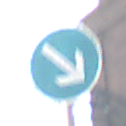
Verkehrszeichen: VorgeschriebeneVorbeifahrtRechts
Umgebung: Outdoor, Suburban
Tageszeit: Midday
Wetter: Clear
Licht: Natural
Jahreszeit: NotSpecified
Kontrast: HighContrast